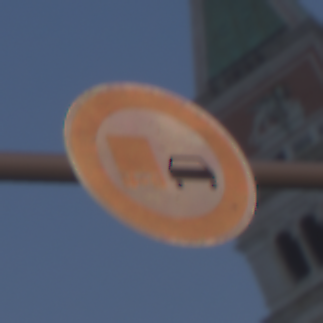
Verkehrszeichen: UeberholverbotKraftfahrzeuge
Umgebung: Outdoor, Urban
Tageszeit: Dawn
Wetter: Clear
Licht: Natural
Jahreszeit: NotSpecified
Kontrast: LowContrast